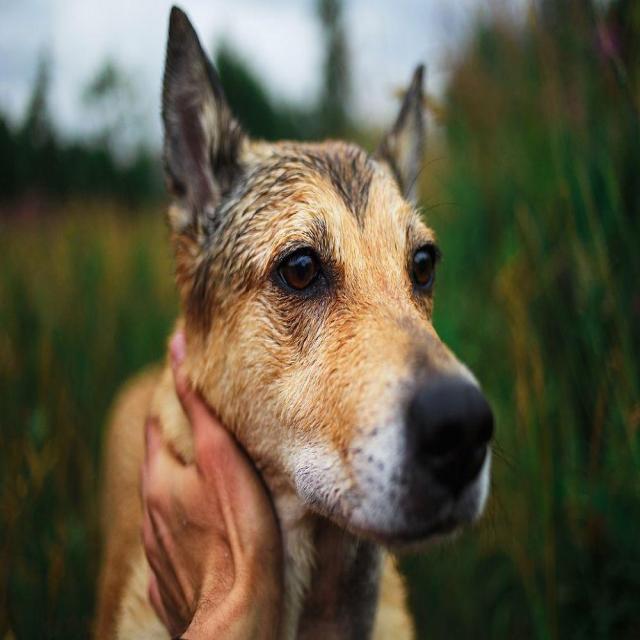
Healthy canine skin — no visible lesions, inflammation, or abnormalities. The skin and coat appear normal.